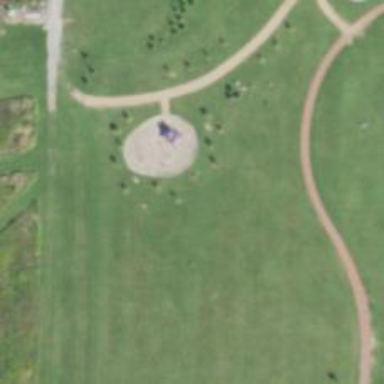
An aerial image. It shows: Disc golf basket.